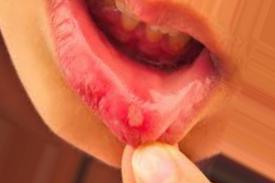
Condition: Mouth Ulcer